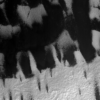
Label: not_dusty